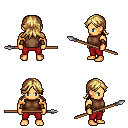
a pixel art fantasy rpg character, male body template, human, tanned skin, brown sleeveless shirt, red pants, blonde loose hair, leather bracers, spear, four views (front, back, left, right), 2x2 character sprite sheet, small pixel art, hard edges, no anti-aliasing